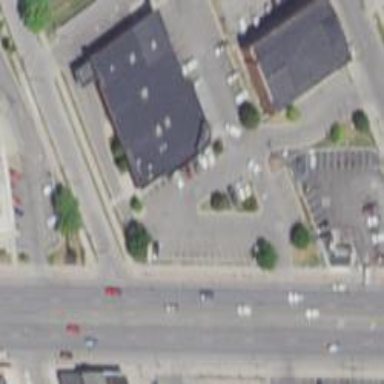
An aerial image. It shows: Retail building.